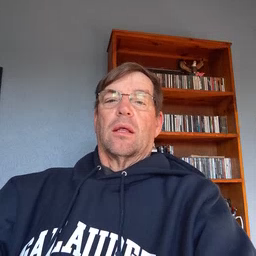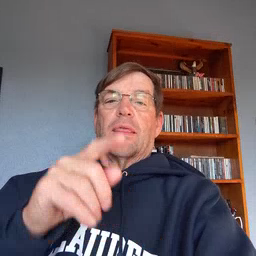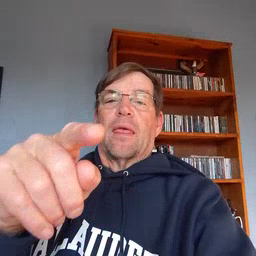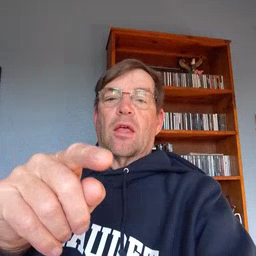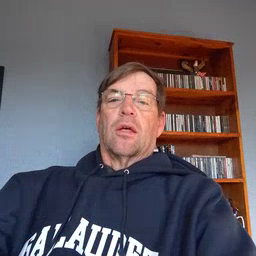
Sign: there